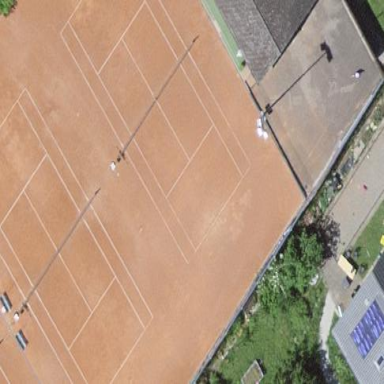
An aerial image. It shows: Tennis court on pitch designated for leisure land.